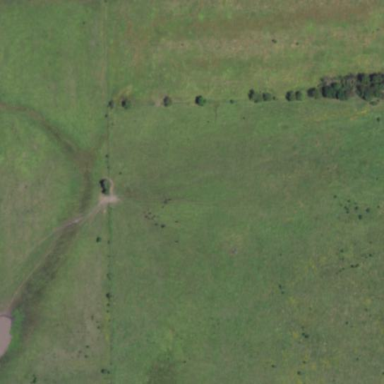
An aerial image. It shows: Beautiful meadow.